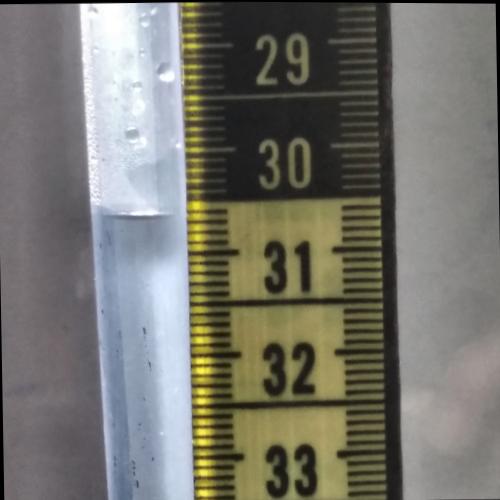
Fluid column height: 30.6 cm